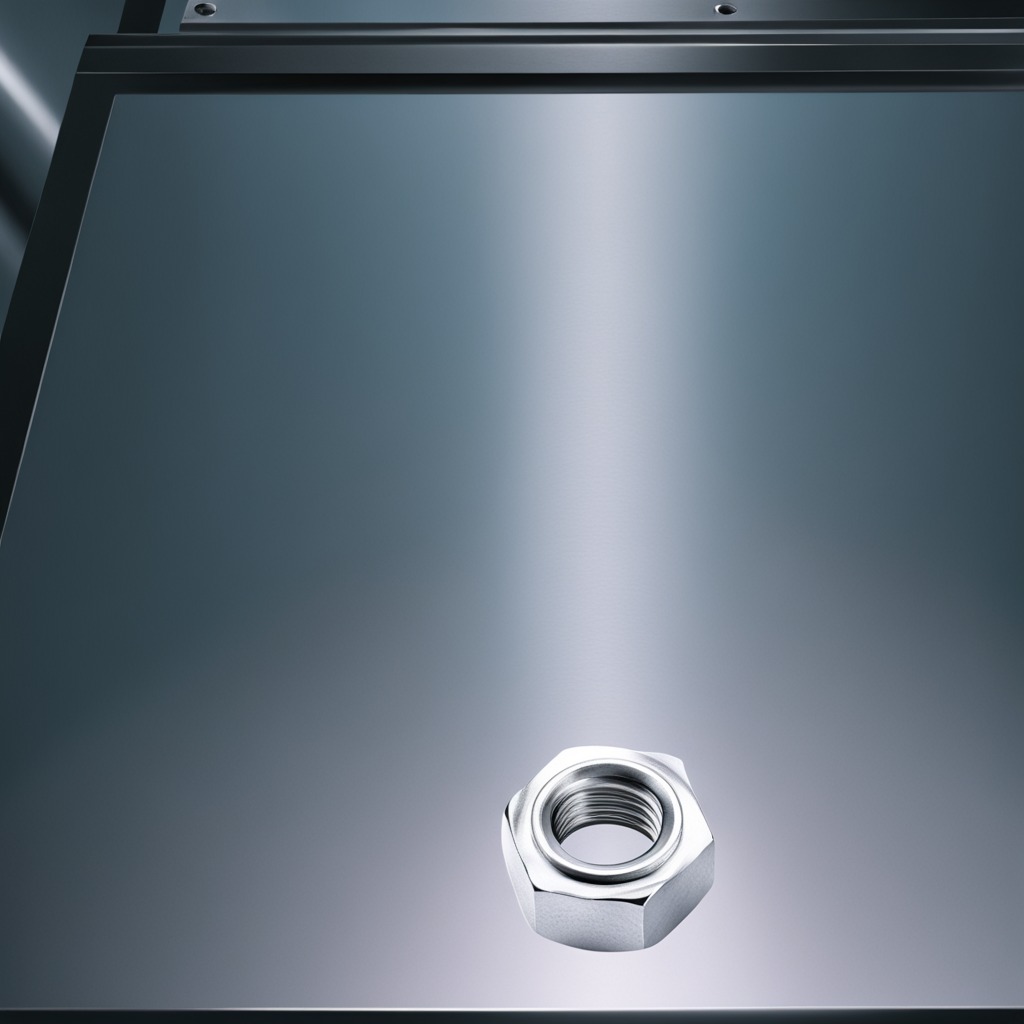
A metal nut is lying on the metal table in a machine shop under fluorescent lights.